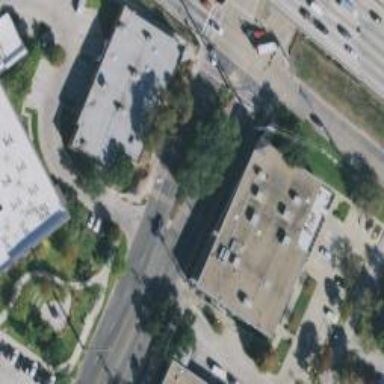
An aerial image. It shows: Commercial building.